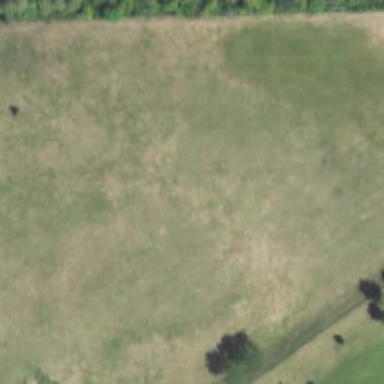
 specifically the rough area of the golf course."